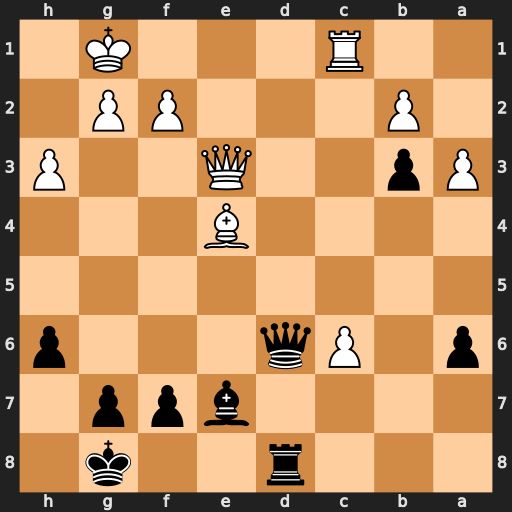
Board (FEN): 3r2k1/4bpp1/p1Pq3p/8/4B3/Pp2Q2P/1P3PP1/2R3K1
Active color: b
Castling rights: -
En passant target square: -
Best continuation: Bg5 Qxb3 Bxc1